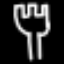
Label: fork